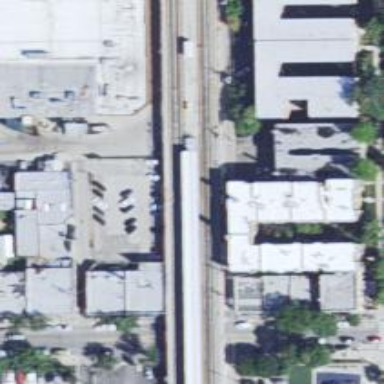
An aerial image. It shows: Alley classified as service road.